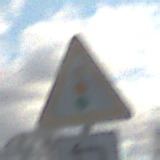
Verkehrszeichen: Lichtzeichenanlage
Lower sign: RichtungsangabeDurchPfeile2
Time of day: SunriseSunset
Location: Outdoor (RoadRail)
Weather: PartlyCloudy
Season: NotSpecified
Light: Natural